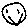
Label: smiley face